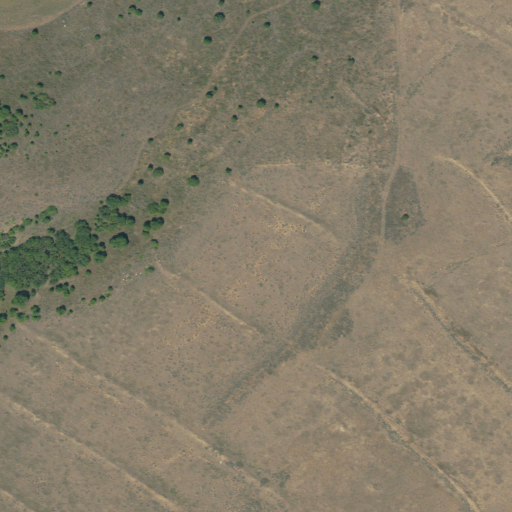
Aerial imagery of valley in Utah named Elbow Canyon containing shrub and cultivated crops